Question: What is the value of this measurement?
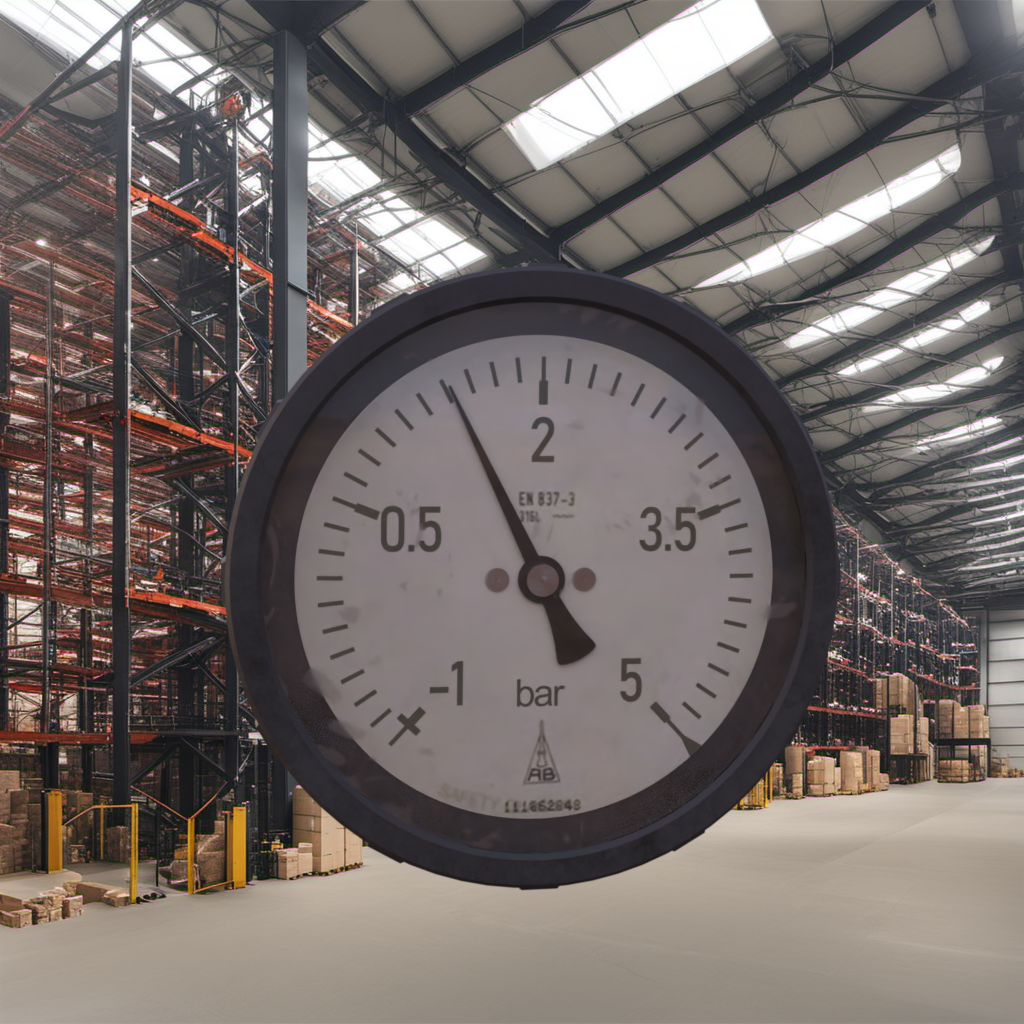
Answer: The result is 1.42
Question: What is the reading range of this measurement?
Answer: The range is from -1 to 5
Question: What is the minimum and maximum value range of the measurement in the image?
Answer: The minimum value is -1 and the maximum value is 5